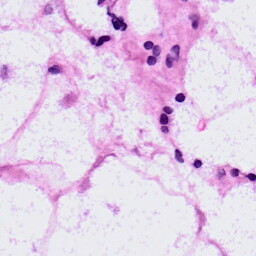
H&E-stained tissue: LymphNode